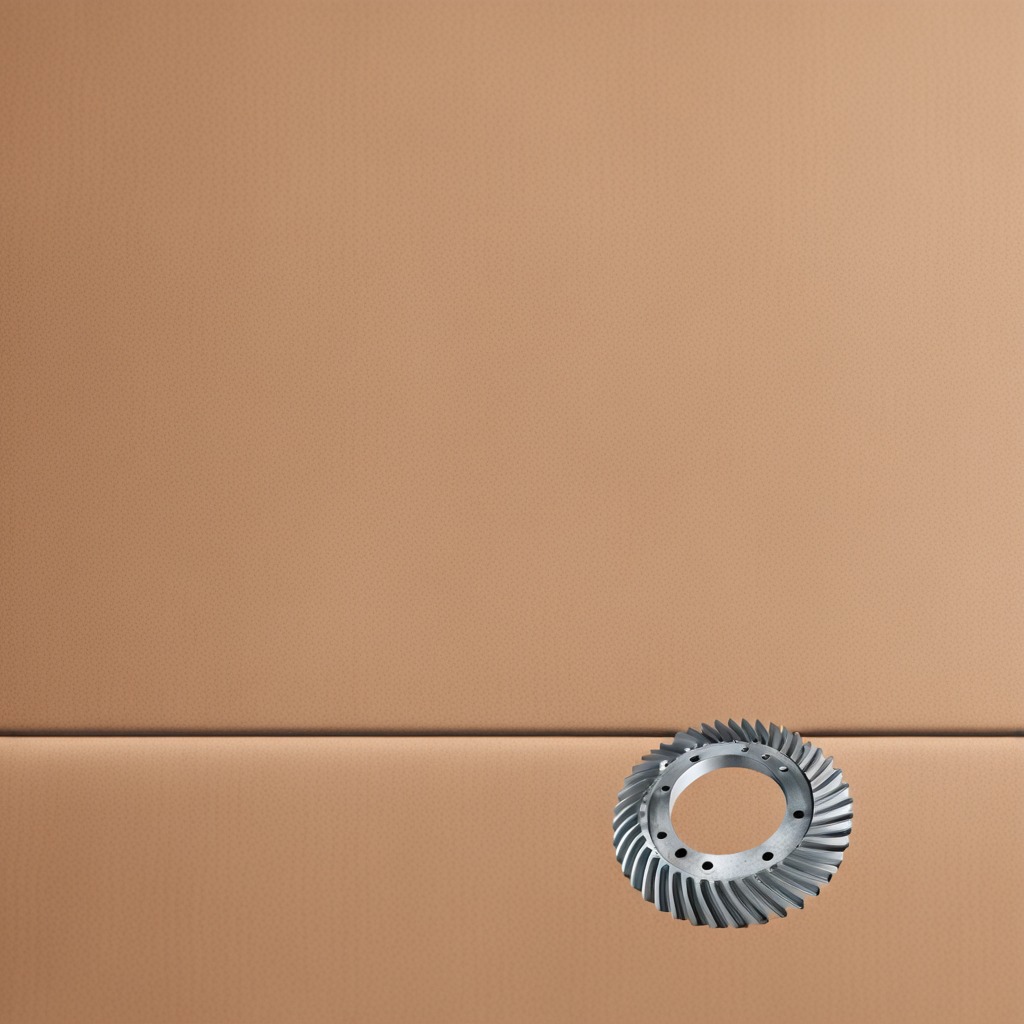
A steel gear with teeth is lying on the cardboard box surface in an outdoor workshop during daytime bright natural light soft shadows slightly creased but